Question: in C# Winform, i'm sending an Image to the printer using the PrintDialog... using this code:
'''
private void PrintSnippedImage()
{
PrintDocument pDoc = new PrintDocument();
pDoc.PrintPage += PrintPage;
PrintDialog pDialog = new PrintDialog();
pDialog.ShowHelp = true;
pDialog.AllowSelection = false;
pDialog.AllowSomePages = false;
pDialog.Document = pDoc;
if (pDialog.ShowDialog() == DialogResult.OK)
{
pDoc.Print();
};
}
private void PrintPage(object o, PrintPageEventArgs e)
{
System.Drawing.Image img = Glob.SnippedImage;
Point loc = new Point(10, 10);
e.Graphics.DrawImage(img, loc);
}
'''
I get a popup that shows "Printing... Page 1 of document" with a Cancel button.
it appears in seemingly random locations on one of my monitors.
is there a way to inhibit this popup, or at least force it to appear on the monitor in the general location of the application that called it?
it looks like this:

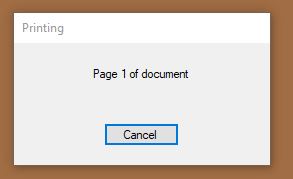
Answer: It should be a case of swapping the 'PrintController' implementation from 'PrintControllerWithStatusDialog' (the default) to 'StandardPrintController'. See <URL>